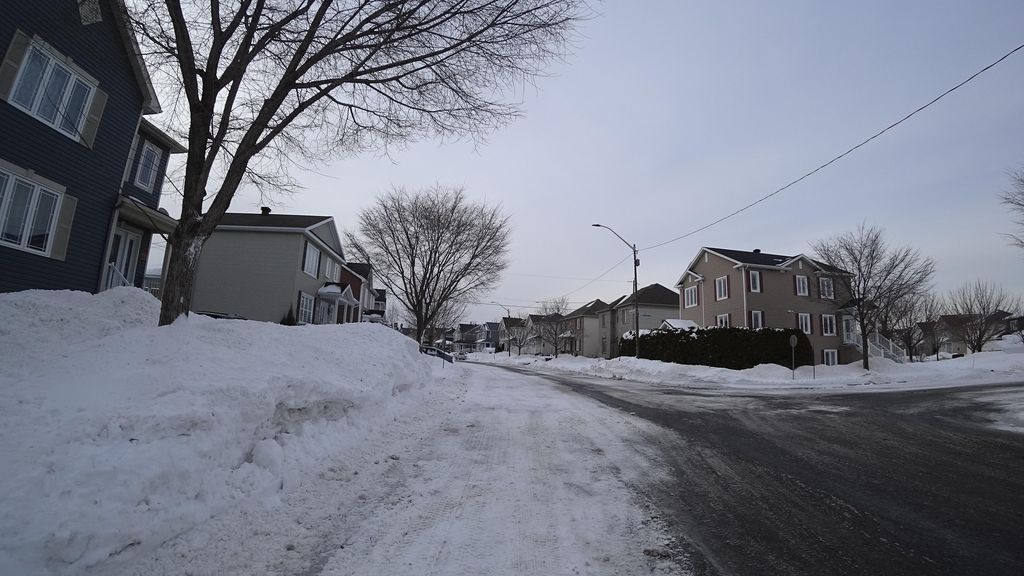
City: quebec_city